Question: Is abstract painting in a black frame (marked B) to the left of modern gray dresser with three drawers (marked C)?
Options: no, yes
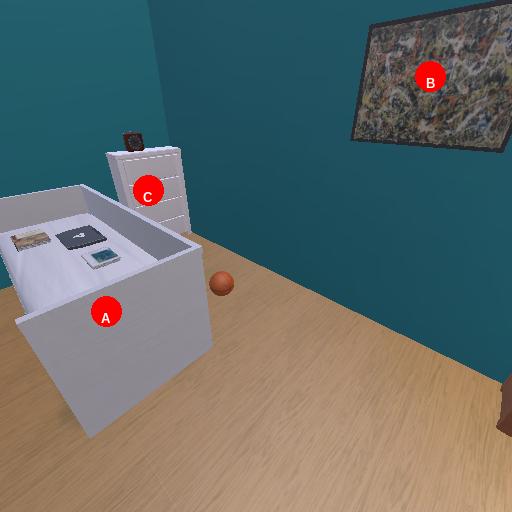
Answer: no